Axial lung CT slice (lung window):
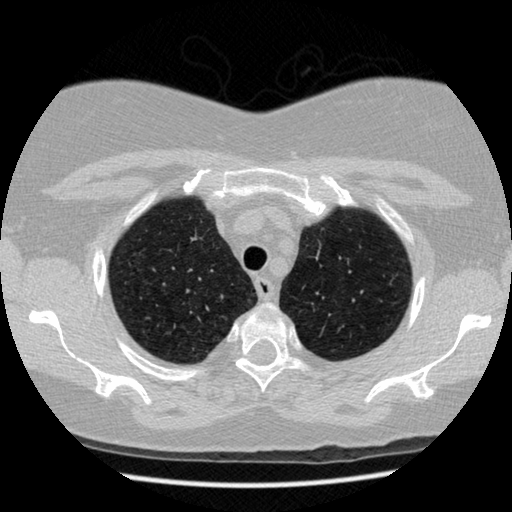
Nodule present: no